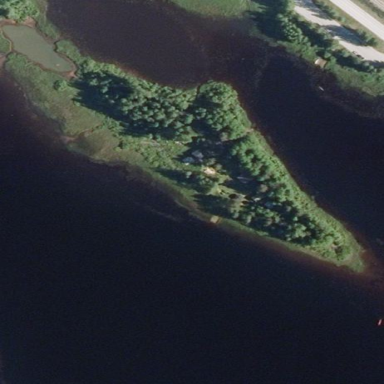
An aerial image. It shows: Island.